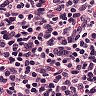
Metastatic tissue present: no